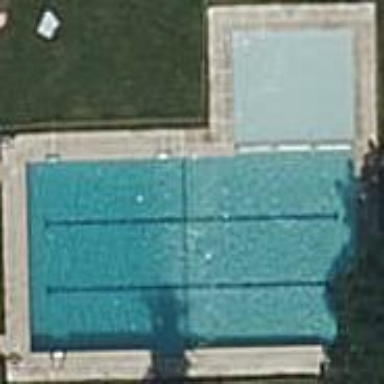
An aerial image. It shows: Swimming pool within leisure land area designed for swimming activities.